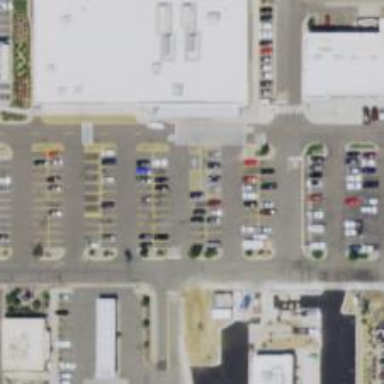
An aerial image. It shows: Parking space.